This time-frequency spectrogram was computed from a bearing vibration snapshot; brighter regions carry more energy. Determine the bearing's health state. Answer with exactly one of: normal, inner_race, outer_race, ball.
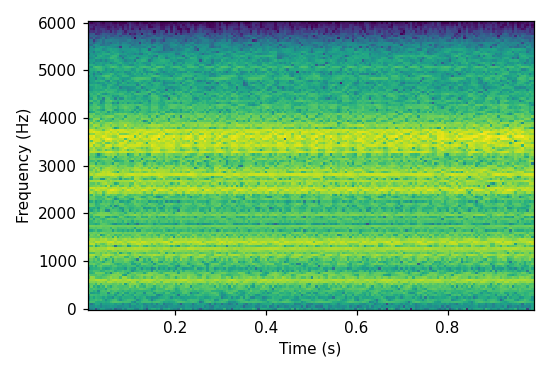
Answer: inner_race